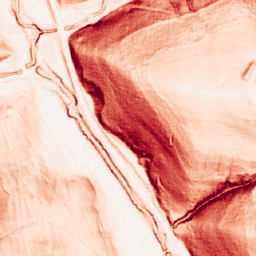
Category: morphological
Decomposition family: morphological_square
Decomposition parameters: operation: gradient
size: 3
Upsampling method: nearest
Upsampling parameters: scale: 2
Upsampling scale: 2